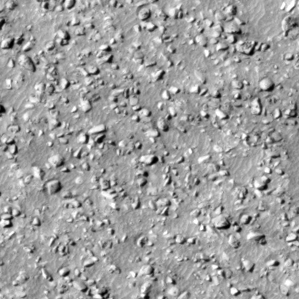
Label: non_frost